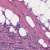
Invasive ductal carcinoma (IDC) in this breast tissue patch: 1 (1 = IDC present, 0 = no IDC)